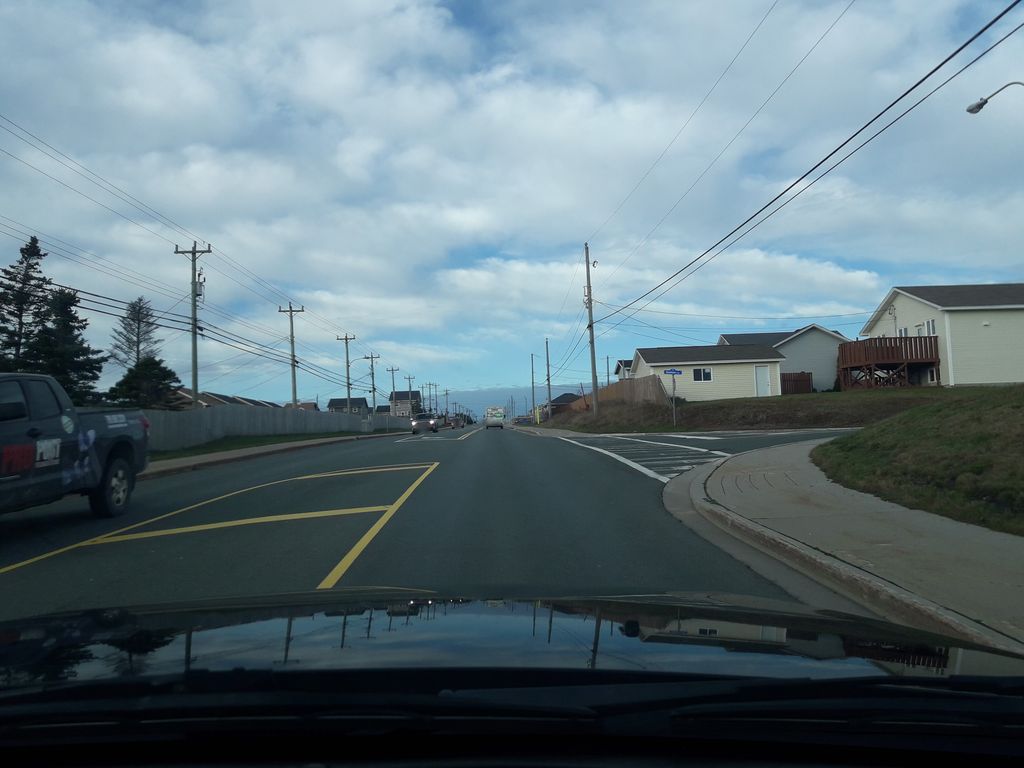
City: st_johns